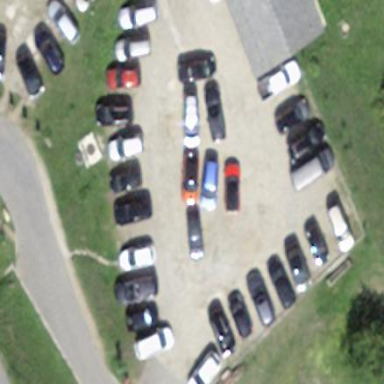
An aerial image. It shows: Parking area.